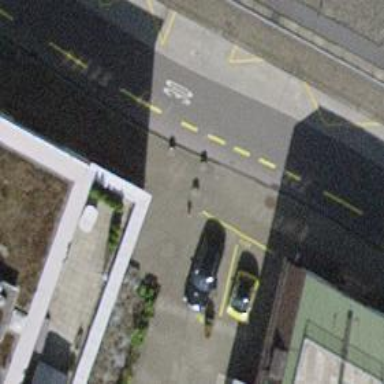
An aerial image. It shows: Bollard barrier.